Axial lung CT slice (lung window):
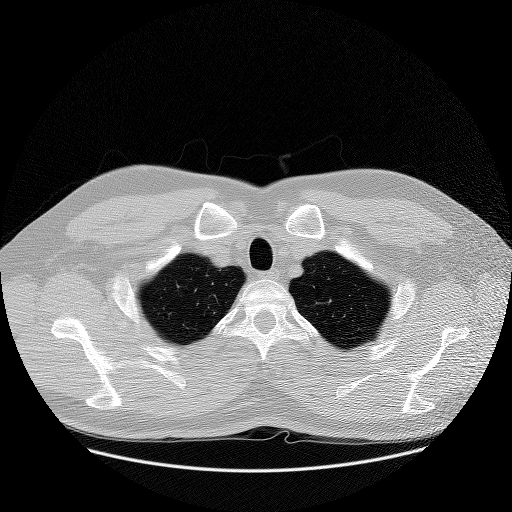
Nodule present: no